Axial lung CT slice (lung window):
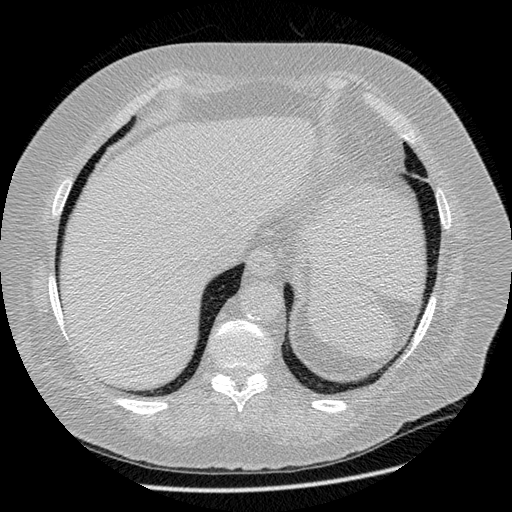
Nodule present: no